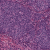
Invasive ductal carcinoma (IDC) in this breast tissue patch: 1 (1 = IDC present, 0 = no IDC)